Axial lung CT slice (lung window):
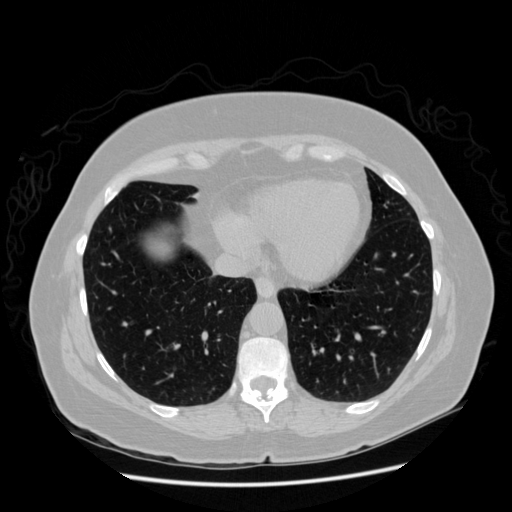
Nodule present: no